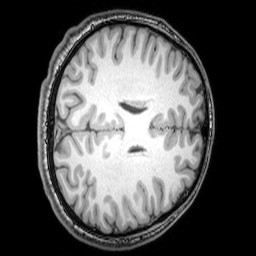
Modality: T1w
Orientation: axial
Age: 23
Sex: male
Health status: healthy
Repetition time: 0.081 s
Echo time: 0.037 s